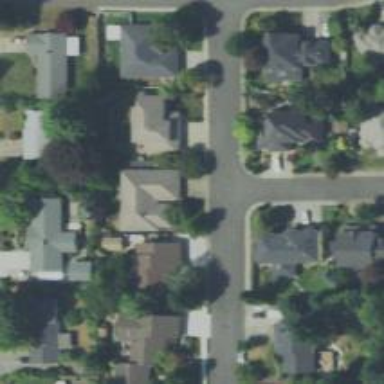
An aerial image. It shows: Residential road with sidewalk on the left.